Question: I'm developing a universal app using XCode 4.2 on Snow Leopard and wanted to display rounded buttons with png files embedded within. The rounded buttons are from UIGlossyButton classes from cocoacontrols.com. The png files are both retina and non-retina varieties. I set the height and width of the UIButtons to 60, 60 on the iPhone and 120, 120 on the iPad. I'm attaching a screenshot from the iPad simulator (non retina version). I'm kind of worried on the icon sizes. It looks so tiny. I wanted the app to run on iPad 2 and also on Mini as both are non-retina displays. Is this the correct approach to display on a real iPad2 device?. Also, does the rounded button look perfect on iPad? I haven't paid for the developer license yet and I don't own a iPad.
The following is the code to draw the rounded UIGlossy button (with references to the rounded button classes):
'''
UIGlossyButton *b;
b = (UIGlossyButton*) [self.view viewWithTag: 78];
b.tintColor = [UIColor colorWithRed:0.2 green:0.3 blue:0.7 alpha:1.0];
[b useWhiteLabel: YES];
b.buttonBorderWidth = 2.0f;
b.buttonCornerRadius = 200.0f; //iPad. For iPhone, I'm using 40.0f
[b setGradientType: kUIGlossyButtonGradientTypeLinearSmoothExtreme];
[b setExtraShadingType:kUIGlossyButtonExtraShadingTypeRounded];
}
'''
The screenshot is shown below,

Please help.
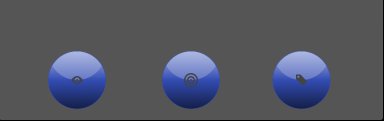
Answer: Are you worried about the small-ness of the buttons, or the small-ness of the greyscale images on top of them?
If you're worried about the size of the buttons, then changing the buttons' frames will make them bigger.
If you're worried about the button images though, do note that a "Retina Display" will not change the size of your images as perceived by the naked eye, it only improves the resolution of the images if an appropriate '@2x' image is available. Therefore the "size" of the icon image will be the same on both a retina and non-retina display.
That is, if you open the same App on an iPad 1 and an iPad 3, everything will be the same size, but the images on the screen of the iPad 3 will appear smoother due to the increased resolution.
(This is because when you set the size of a 'UIButton' you set it in 'points', not 'pixels'. 'Points' are designed to be resolution-independent - see the <URL>
Of course, with the iPad Mini, everything will appear slightly smaller anyway - but still in proportion.
Therefore if the icons on the buttons are looking too small, you'll need to use larger overlay images. If you do, the icons will look larger on all displays, retina and non-retina alike.
As for round buttons looking 'perfect', I don't see anything wrong with the gloss on the buttons as you've shown them above, but I would say the icons on them are much too small (and difficult to see grey-on-blue). Therefore, I would use larger icon images. - But that is my personal opinion.
---
@2x images are only used on retina screens (iPad 3+, iPhone 4+). You shouldn't ever load @2x images directly, the device takes care of that. If the icons only appear small on the iPad, try making copies of the images (both normal and @2x), and scale them up manually (say 1.5x) in Photoshop/Preview/etc. Then, modify your code so that the iPhone loads the images as normal, but the iPad loads these slightly-larger images. So your App bundle could include:
- 'buttonImage_Tag_iPhone.png'- 'buttonImage_Tag_iPhone@2x.png'- 'larger_button_image_tag_iPad.png'- 'larger_button_image_tag_iPad@2x.png'
Then you can use the following code to load the appropriate image:
'''
if (UI_USER_INTERFACE_IDIOM() == UIUserInterfaceIdiomPad) {
// Use larger_button_image_tag_iPad.png
}
else {
// Use buttonImage_Tag_iPhone.png
}
'''
Of course you can name the images whatever you like, I've just made them different for the example.